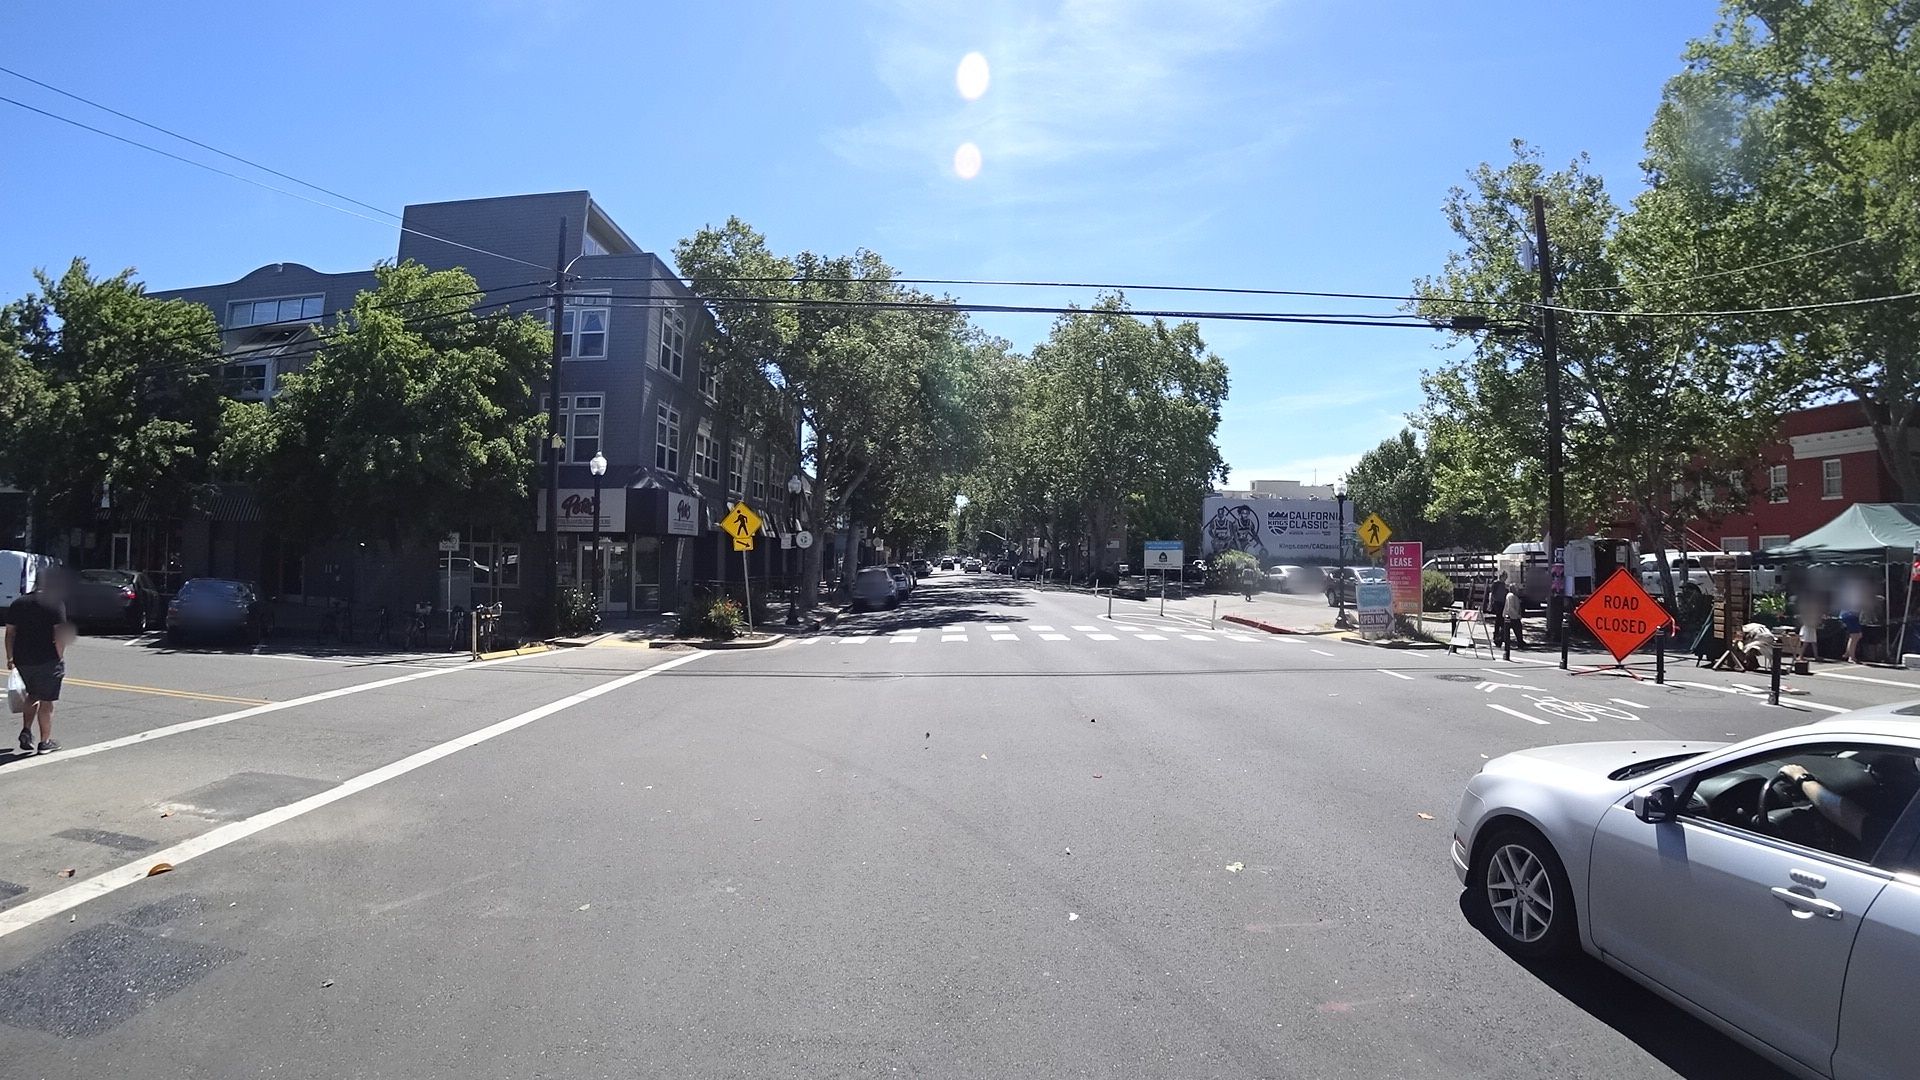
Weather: clear
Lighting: day
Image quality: good
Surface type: driving surface
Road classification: secondary
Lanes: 2
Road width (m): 7'
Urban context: urban centre
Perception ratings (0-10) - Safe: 5.66, Lively: 8.95, Beautiful: 7.63, Boring: 1.57, Depressing: 1.68, Wealthy: 5.41